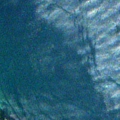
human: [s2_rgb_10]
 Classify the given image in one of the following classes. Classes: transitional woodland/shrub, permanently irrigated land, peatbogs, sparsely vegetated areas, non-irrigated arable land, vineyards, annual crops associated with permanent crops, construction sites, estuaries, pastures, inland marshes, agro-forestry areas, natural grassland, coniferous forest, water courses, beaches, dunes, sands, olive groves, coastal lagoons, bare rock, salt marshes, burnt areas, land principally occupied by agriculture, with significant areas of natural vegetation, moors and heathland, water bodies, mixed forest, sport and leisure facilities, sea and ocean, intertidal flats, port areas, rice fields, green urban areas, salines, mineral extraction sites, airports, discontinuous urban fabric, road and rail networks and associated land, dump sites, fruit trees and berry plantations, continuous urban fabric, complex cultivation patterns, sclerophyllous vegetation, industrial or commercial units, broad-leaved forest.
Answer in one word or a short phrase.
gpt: sea and ocean